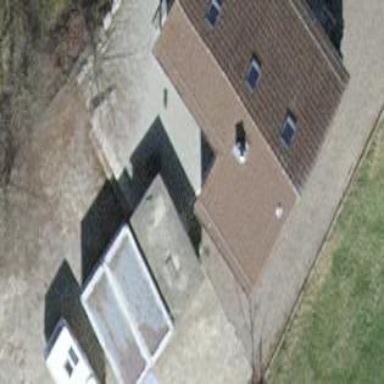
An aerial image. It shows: Garage.